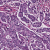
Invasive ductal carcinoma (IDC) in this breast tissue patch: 1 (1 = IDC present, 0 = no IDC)